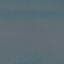
Label: SeaLake